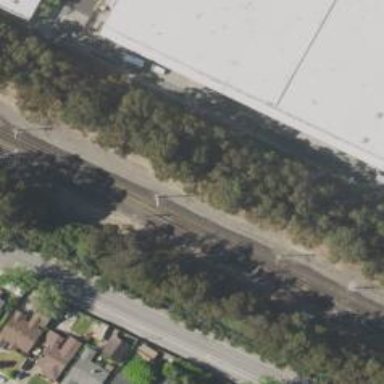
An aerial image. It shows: Railway track.